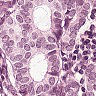
Metastatic tissue present: yes